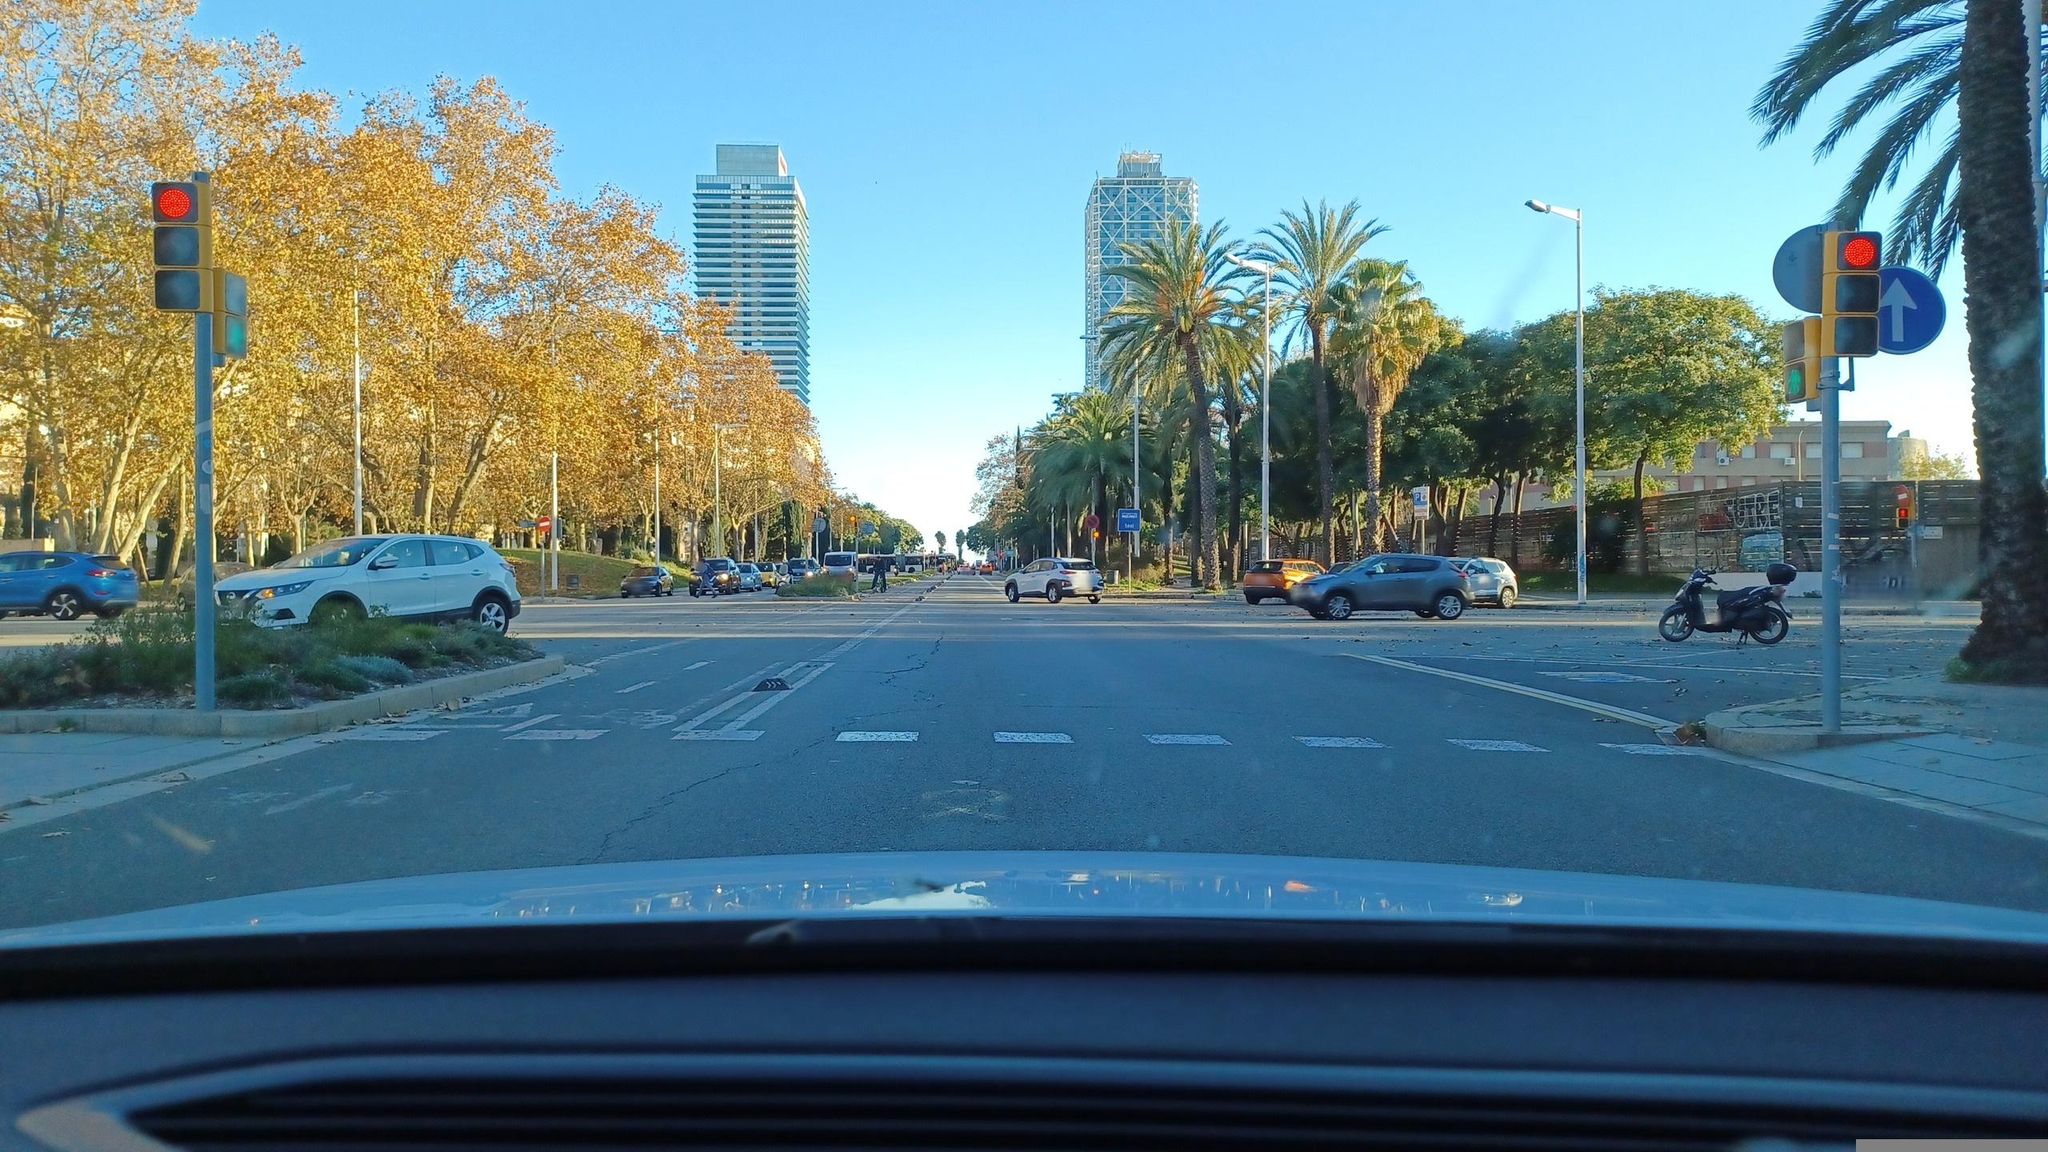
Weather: clear
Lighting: day
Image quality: good
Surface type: driving surface
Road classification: cycleway
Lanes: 2
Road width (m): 2
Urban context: urban centre
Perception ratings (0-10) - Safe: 7.99, Lively: 8.88, Beautiful: 5.64, Boring: 0.99, Depressing: 1.39, Wealthy: 5.74